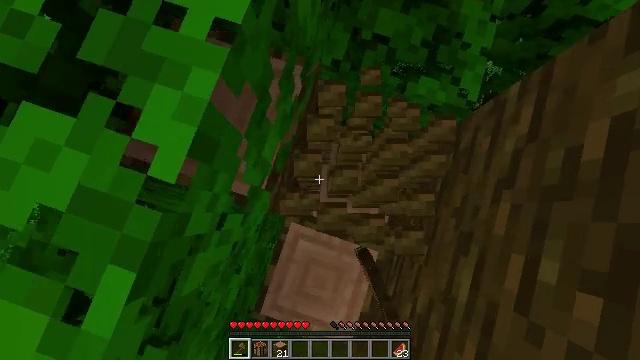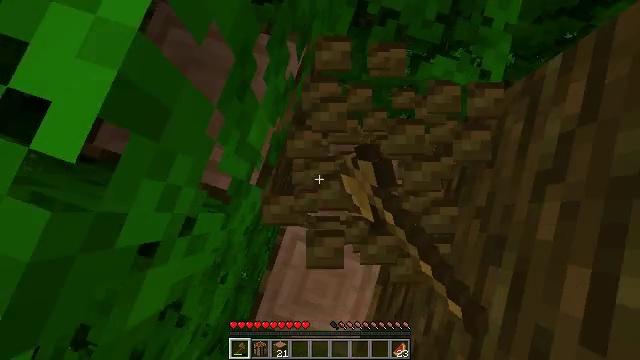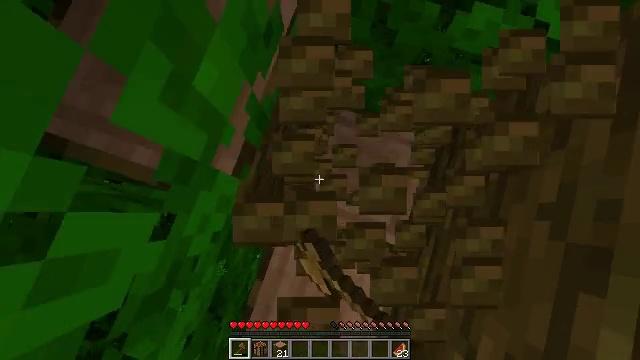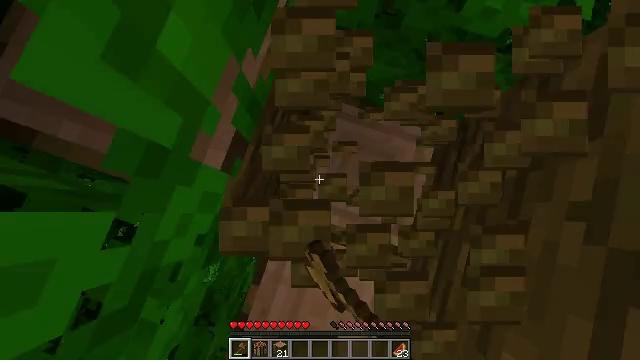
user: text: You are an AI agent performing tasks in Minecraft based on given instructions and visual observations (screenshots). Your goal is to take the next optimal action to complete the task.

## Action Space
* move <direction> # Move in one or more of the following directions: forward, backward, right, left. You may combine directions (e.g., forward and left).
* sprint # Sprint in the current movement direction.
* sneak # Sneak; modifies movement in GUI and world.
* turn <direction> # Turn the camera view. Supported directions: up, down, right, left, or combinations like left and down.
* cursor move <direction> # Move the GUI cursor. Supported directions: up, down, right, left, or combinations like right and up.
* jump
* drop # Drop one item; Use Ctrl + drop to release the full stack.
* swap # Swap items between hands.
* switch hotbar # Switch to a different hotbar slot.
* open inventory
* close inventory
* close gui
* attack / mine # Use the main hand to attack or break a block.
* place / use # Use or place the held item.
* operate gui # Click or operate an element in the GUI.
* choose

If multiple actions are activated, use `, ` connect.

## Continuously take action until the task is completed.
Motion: motion action
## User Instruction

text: Collect the jungle log for building.
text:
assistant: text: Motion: attack / mine
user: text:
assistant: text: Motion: attack / mine
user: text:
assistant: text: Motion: attack / mine
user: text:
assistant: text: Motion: attack / mine